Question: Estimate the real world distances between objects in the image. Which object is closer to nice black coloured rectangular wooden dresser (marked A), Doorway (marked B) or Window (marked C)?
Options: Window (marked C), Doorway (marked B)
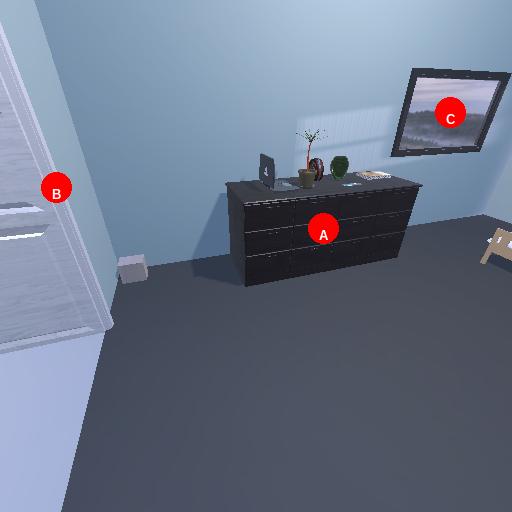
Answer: Window (marked C)